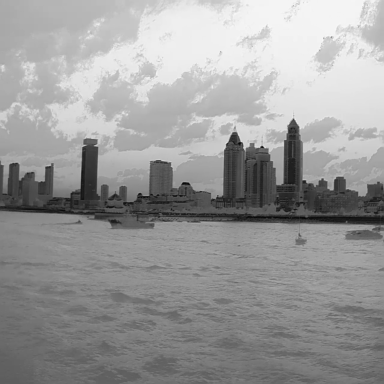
There is a canoe in the infrared image.